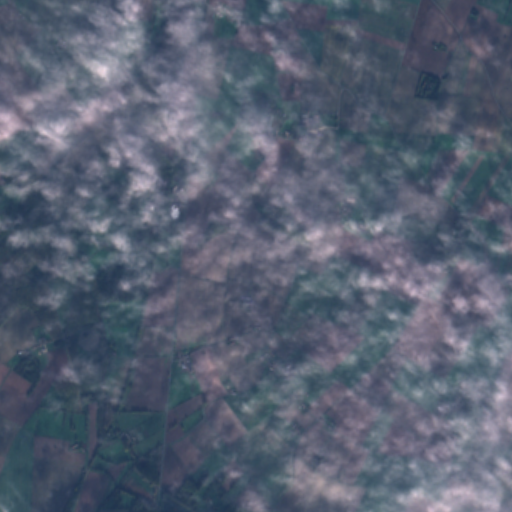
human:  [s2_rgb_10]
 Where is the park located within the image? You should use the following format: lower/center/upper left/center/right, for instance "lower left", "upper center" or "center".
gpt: The park is located in the lower right of the image.
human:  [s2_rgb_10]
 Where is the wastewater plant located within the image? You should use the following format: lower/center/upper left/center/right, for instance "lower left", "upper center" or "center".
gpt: The wastewater plant is located in the upper left of the image.
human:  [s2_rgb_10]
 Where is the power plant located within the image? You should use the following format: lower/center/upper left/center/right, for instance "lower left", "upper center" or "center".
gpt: There is no power plant in the image.